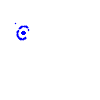
Particle: proton